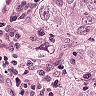
Metastatic tissue present: yes